Question: I was following this article about <URL> and I was surprised by:
'''
Debug an application remotely (sub title)
...
2. Set a breakpoint
...
4. Export the Java project
5. Run the Java application manually
6. Debug the application remotely
'''
This in fact means that breakpoint information is saved inside the exported jar file.
Is it really true?
Then I have created remote debug configuration without specifying the project and started debug. The execution of exported jar was really breakpointed in a right place according to stack trace.

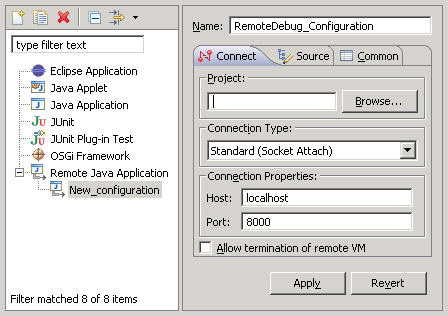
Answer: No, Eclipse doesn't export breakpoints to jar files. It keeps them in its own workspace such as when the running application hits the code that has a breakpoint set, it just acts accordingly.